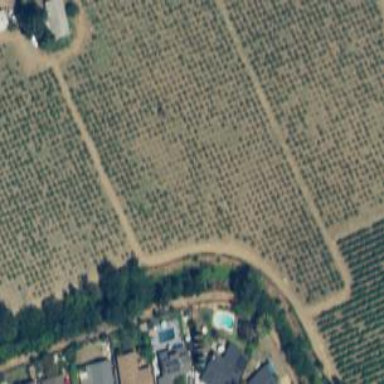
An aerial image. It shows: Vineyard growing grapes.